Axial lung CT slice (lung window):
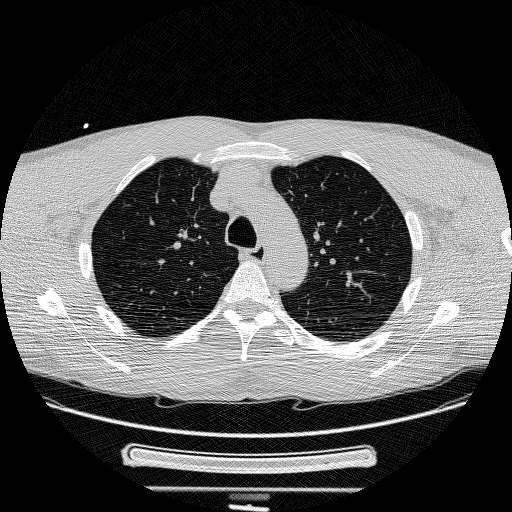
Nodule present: no